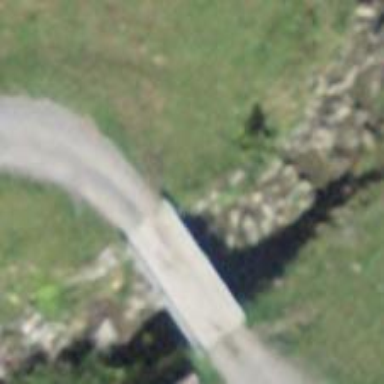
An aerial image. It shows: Track road passing over bridge with grade 3 tracktype.